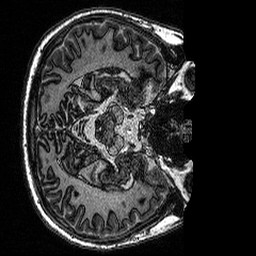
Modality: MP2RAGE
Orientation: axial
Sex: male
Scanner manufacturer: siemens
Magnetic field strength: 3 T
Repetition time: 5 s
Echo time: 0.00292 s